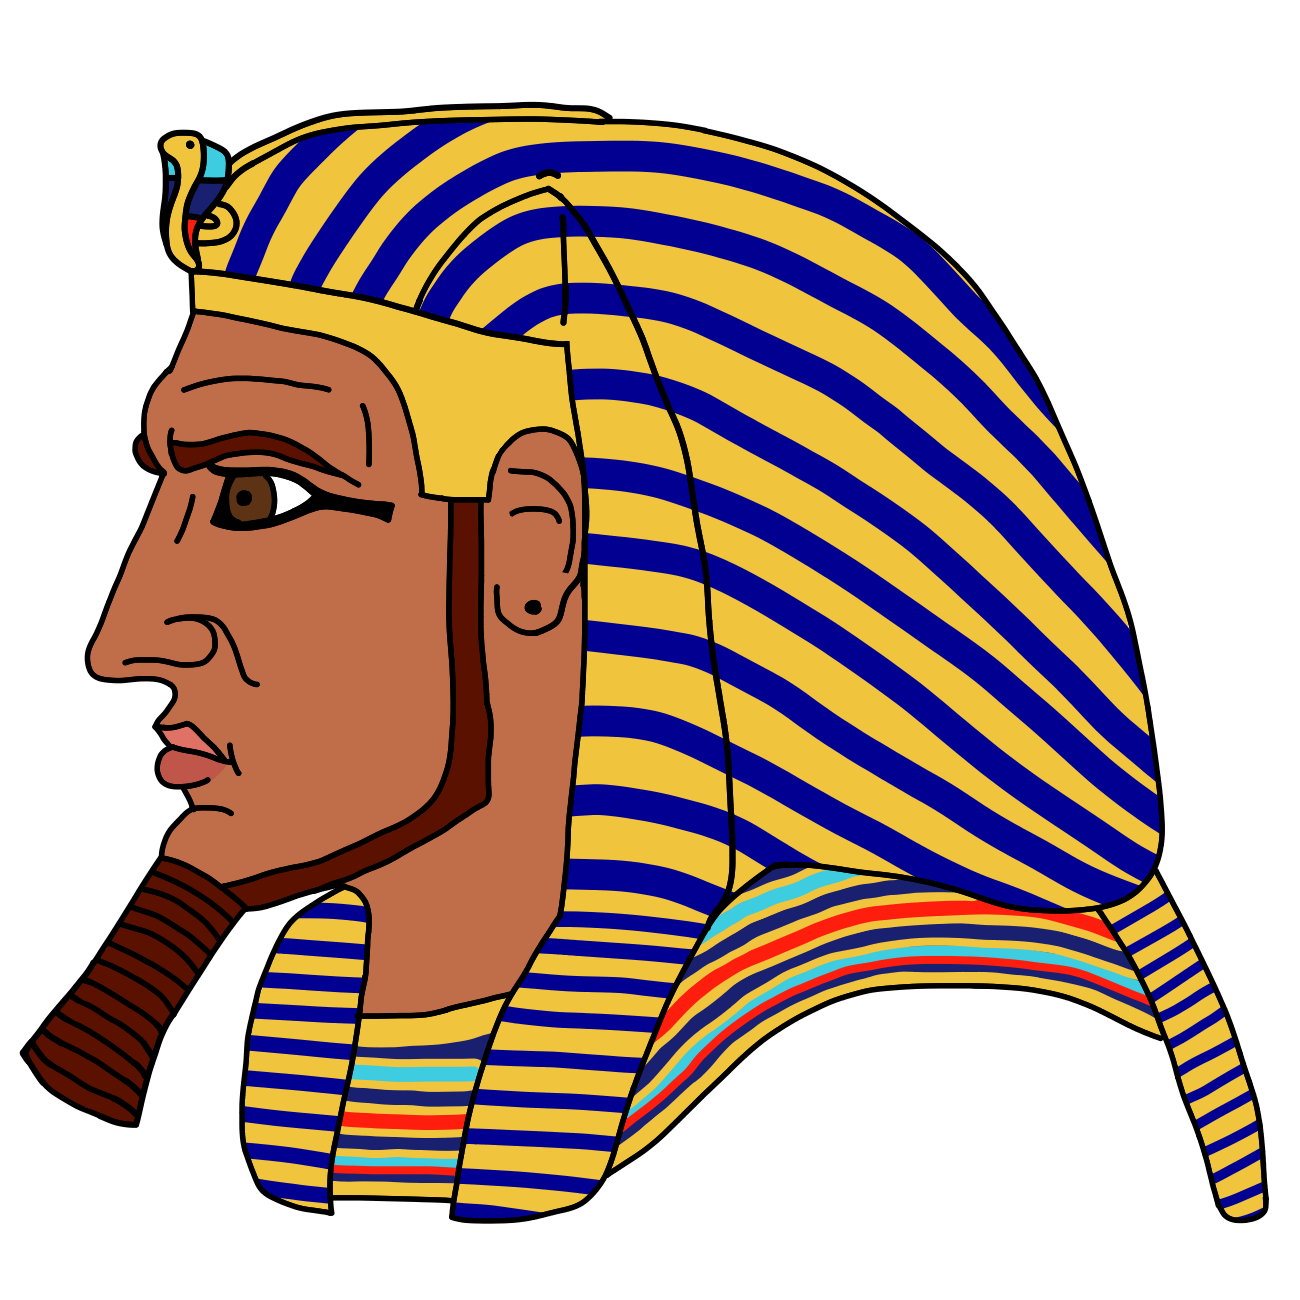
Label: 4_Yes_Chad